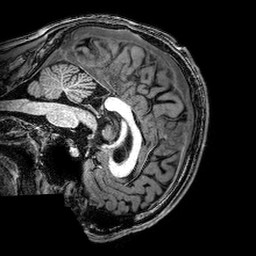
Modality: T1w
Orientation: sagittal
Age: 21
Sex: male
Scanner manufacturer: philips
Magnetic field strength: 3 T
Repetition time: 0.008149 s
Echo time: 0.00372 s